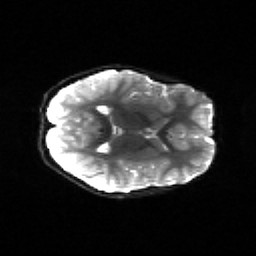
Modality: sbref
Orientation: axial
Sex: female
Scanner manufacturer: siemens
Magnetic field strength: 3 T
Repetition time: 5 s
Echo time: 0.071 s